Question: I have contenteditable div with text on it. In firefox, there is some kind of grammar correction which underlines the text with red marking. How can I turn it off?

How do I turn off the red markings in FireFox?
'''
<div contenteditable ='true'>Why do you underline me?</div>
'''
JSFiddle:
<URL>
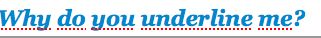
Answer: There is no grammar-checking native to Firefox. Given that every word is being marked as incorrect, it is possible that you have the wrong language selected.
To verify that you have the correct language selected for Firefox's dictionary: When typing in an editable field, right-click the input area. From the context menu, there is an option Languages. Ensure the expected language is selected.
---
<URL> contains the method for disabling spell checking as the OP requested. This answer should not be taken as the solution.